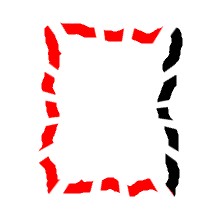
Shape: rectangle